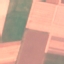
Land use / land cover class: AnnualCrop